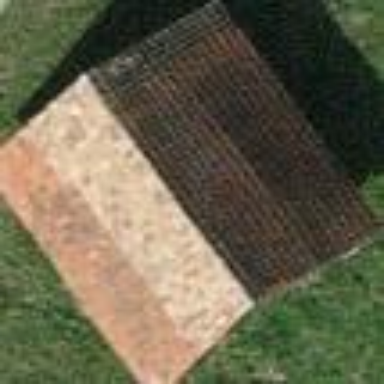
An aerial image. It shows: Shed.